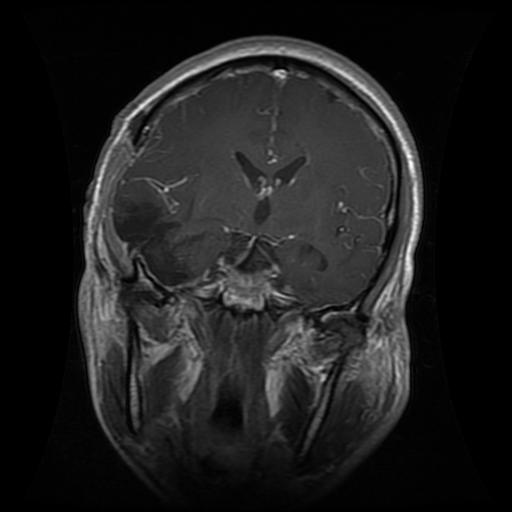
Label: glioma